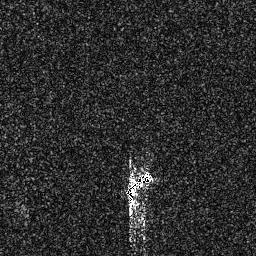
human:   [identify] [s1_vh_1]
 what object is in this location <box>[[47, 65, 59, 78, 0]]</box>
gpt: <ref>1 medium ship at the bottom</ref>